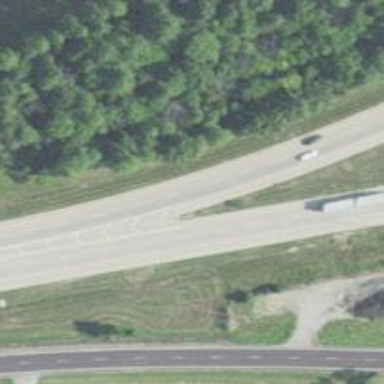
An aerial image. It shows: Asphalt motorway.